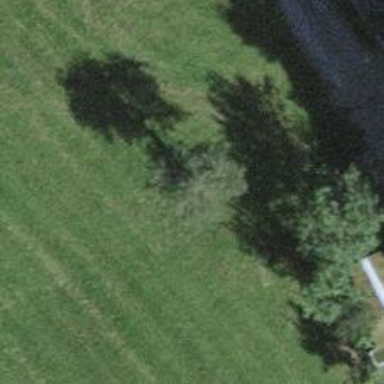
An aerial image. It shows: Beautiful tree in nature.